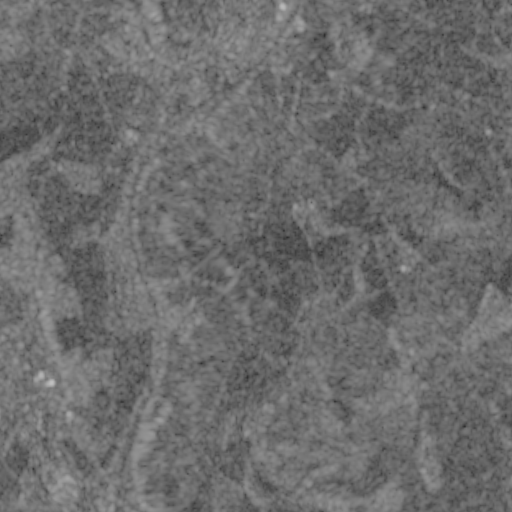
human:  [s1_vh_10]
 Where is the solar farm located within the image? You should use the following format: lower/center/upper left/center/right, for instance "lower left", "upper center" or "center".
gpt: The solar farm is located in the upper right of the image.
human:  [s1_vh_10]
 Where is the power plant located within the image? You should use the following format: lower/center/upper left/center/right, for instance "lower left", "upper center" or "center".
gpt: There is no power plant in the image.

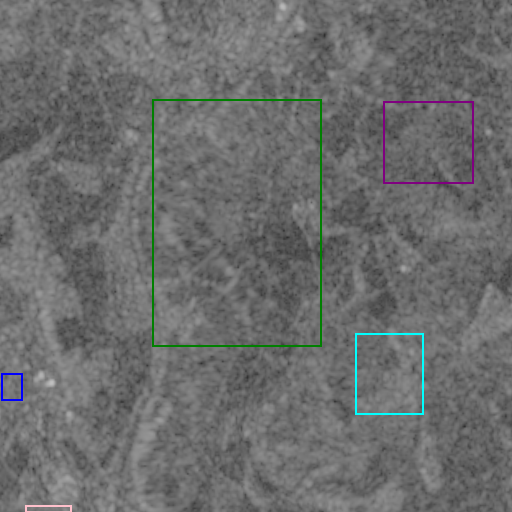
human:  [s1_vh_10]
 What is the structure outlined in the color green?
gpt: The structure outlined in green is a crop field.
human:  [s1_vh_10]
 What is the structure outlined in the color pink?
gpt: The structure outlined in pink is a park.
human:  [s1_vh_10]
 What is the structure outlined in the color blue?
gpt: The structure outlined in blue is a parking lot.
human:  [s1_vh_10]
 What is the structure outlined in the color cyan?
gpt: The structure outlined in cyan is a quarry.
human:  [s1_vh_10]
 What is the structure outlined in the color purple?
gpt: The structure outlined in purple is a solar farm.
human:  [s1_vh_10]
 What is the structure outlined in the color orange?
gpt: There is no orange outline.